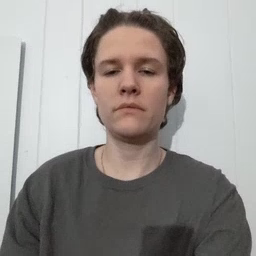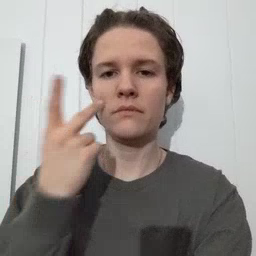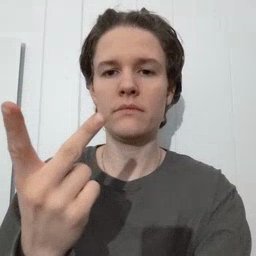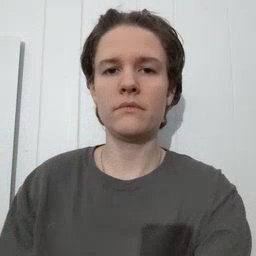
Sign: see